Question: How can I use CSS to create a dynamic corner frame as shown in this picture below?
Below is my current solution, but it is not dynamic enough as I have two contents with two different width,
'''
<p class="description-header">
<span class="frame-header frame-header-top"></span>
<span class="description-text"><?php echo $home->excerpt;?></span>
<span class="frame-header frame-header-bottom"></span>
</p>
'''
css,
'''
.description-header {
position:absolute;
bottom:0;
right:0;
width:182px;
font-size:12px;
line-height:14px;
margin:0;
padding:0;
border:0 solid red;
}
.frame-header {
display:block;
width:182px;
height:10px;
float:none;
background-image:url(../images/frame-header.jpg);
background-repeat: no-repeat;
margin:0;
border:0 solid red;
}
.frame-header-top {
background-position: top left;
}
.frame-header-bottom {
background-position: bottom left;
}
.description-text {
width:160px;
display:block;
float:none;
margin: 0 auto;
border:0 solid red;
}
'''
Any better ideas?
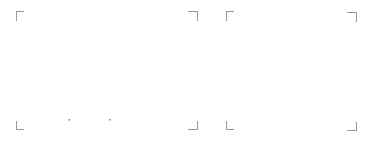
Answer: Here's an aggressively pure CSS solution, using only 1 HTML elements, a frame (wrapper) and the content, which I'm assuming is a single paragraph. <URL>.
The idea is to use ':before' and ':after' pseudo elements on the 2 HTML elements to add the corners. 2 pseudo elements for 2 HTML elements allows us to create 4 corners.
I've only tested it in Chrome and Firefox.
---
Edit: I changed up the CSS so it's a little more generic, and will still work if you have more than one paragraph of content in there, or <URL>.
# The HTML
'''
<div class="frame">
<p>
Lorem ipsum dolor...
</p>
<p>
Mauris bibendum mauris non
</p>
</div>
'''
# The CSS
'''
.frame {
position:relative;
padding:5px;
}
.frame:before {
height:10px;
position:absolute;
top:0px;
left:0px;
right:0px;
border-left:1px solid black;
border-right:1px solid black;
content: " ";
}
.frame:after {
height:10px;
position:absolute;
bottom:0px;
left:0px;
right:0px;
border-left:1px solid black;
border-right:1px solid black;
content: " ";
}
.frame > p {
text-align:justify;
margin:0;
padding:0;
}
.frame :first-child:before {
position:absolute;
top:0px;
bottom:0px;
left:0px;
width:10px;
border-top:1px solid black;
border-bottom:1px solid black;
content: " ";
}
.frame :first-child:after {
position:absolute;
top:0px;
bottom:0px;
right:0px;
width:10px;
border-top:1px solid black;
border-bottom:1px solid black;
content: " ";
}
'''